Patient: sex F, age 58
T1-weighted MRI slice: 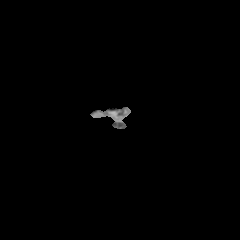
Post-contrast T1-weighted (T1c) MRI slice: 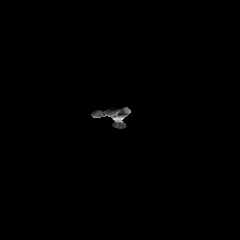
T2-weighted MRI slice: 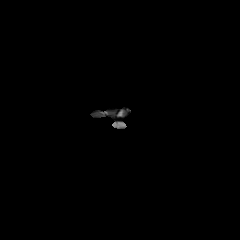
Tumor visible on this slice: no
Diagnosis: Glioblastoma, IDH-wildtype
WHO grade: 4